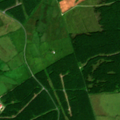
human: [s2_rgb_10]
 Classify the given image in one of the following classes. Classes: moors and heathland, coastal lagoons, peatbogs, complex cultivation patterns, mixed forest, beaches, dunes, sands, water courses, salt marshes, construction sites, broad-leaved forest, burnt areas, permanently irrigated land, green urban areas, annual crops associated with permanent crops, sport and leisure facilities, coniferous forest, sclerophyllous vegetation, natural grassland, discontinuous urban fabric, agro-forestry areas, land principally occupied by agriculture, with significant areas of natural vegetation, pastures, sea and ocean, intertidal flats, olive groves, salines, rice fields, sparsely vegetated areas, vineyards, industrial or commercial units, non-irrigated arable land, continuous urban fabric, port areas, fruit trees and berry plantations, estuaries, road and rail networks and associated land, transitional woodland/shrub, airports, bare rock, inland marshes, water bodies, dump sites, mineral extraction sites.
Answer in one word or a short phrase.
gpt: pastures, coniferous forest